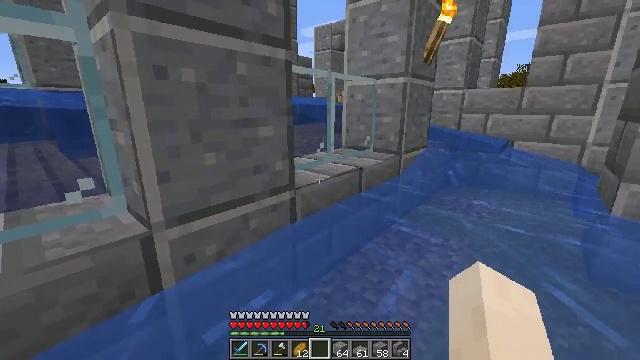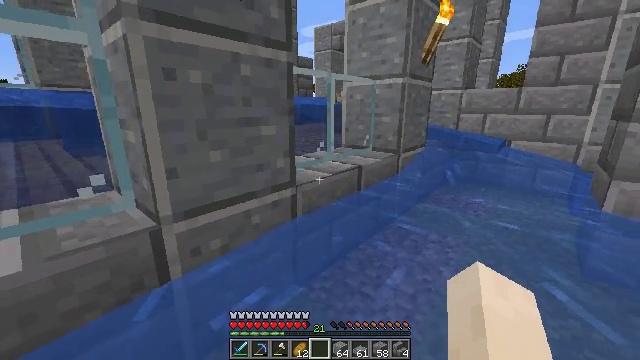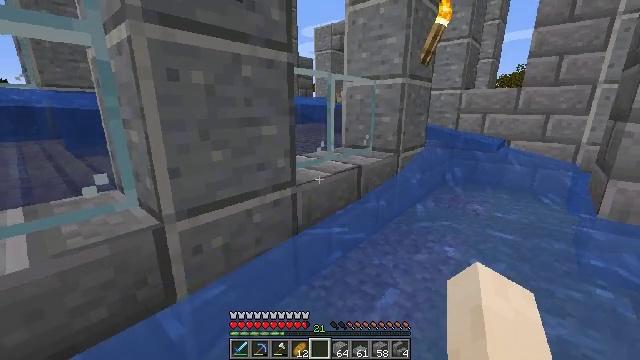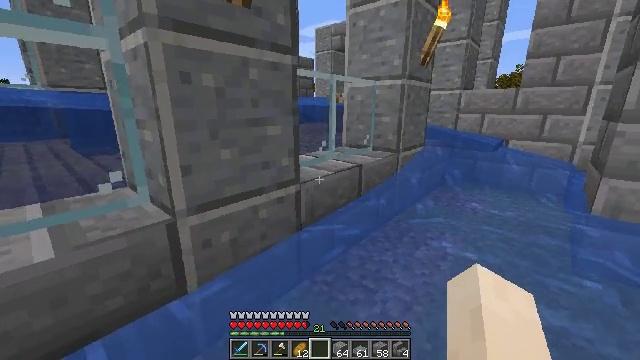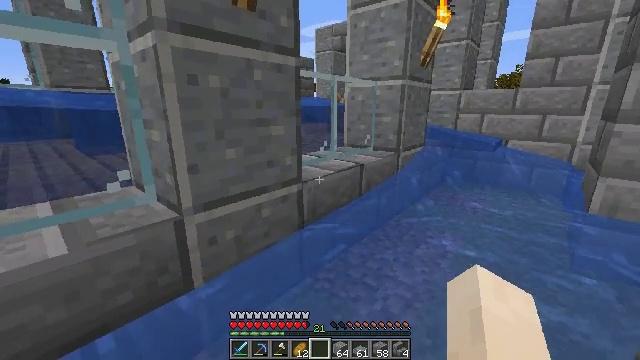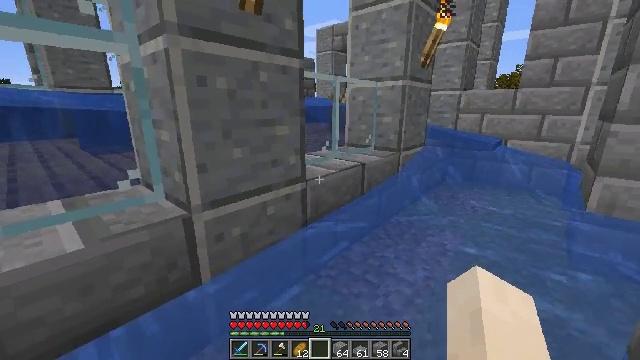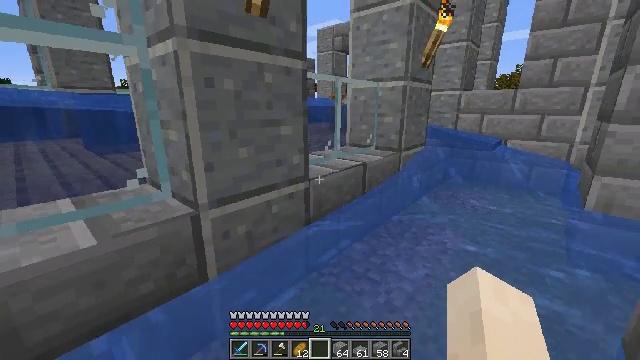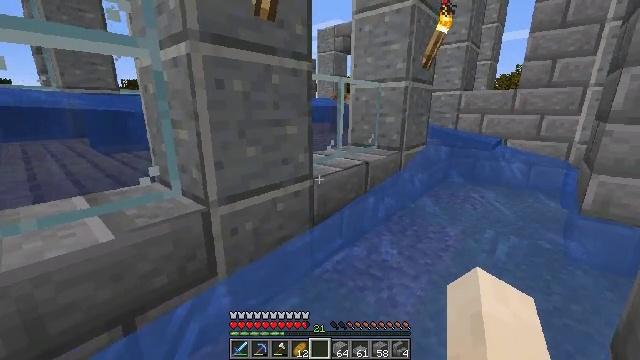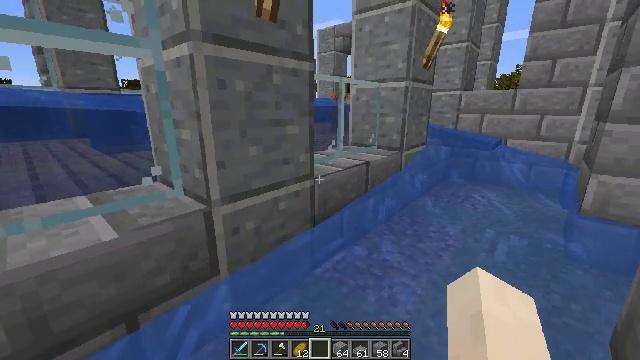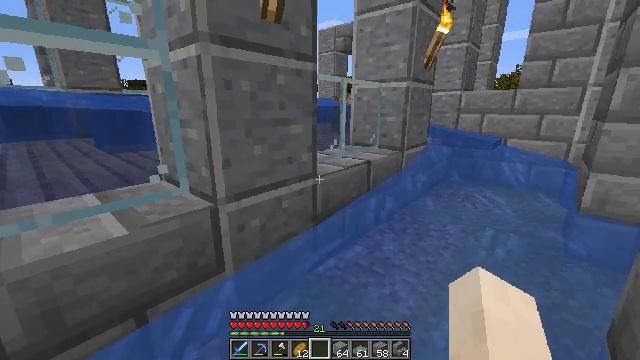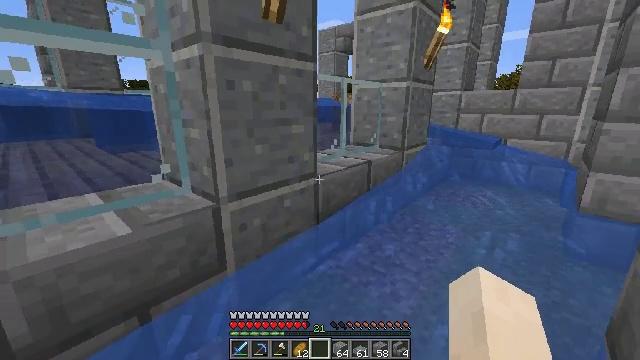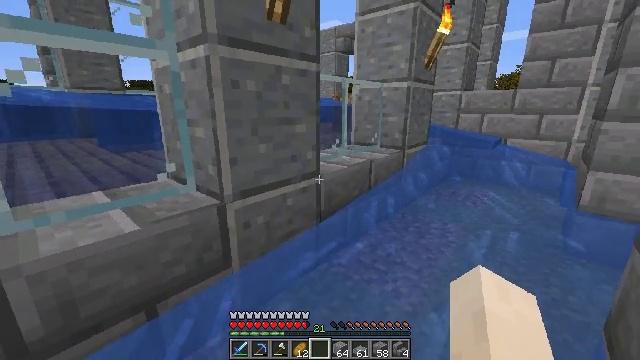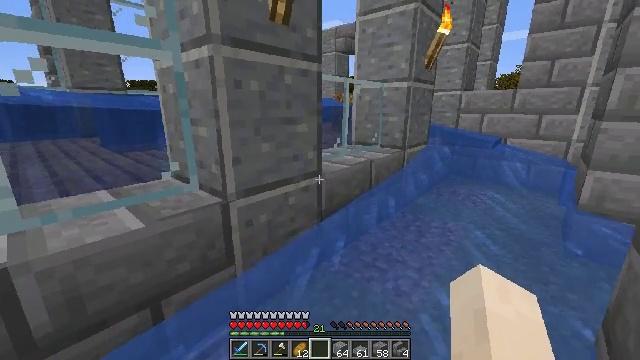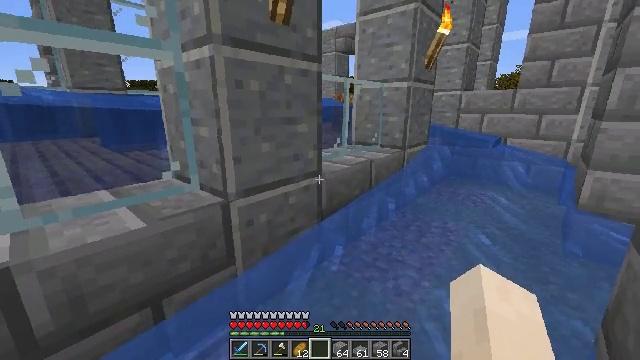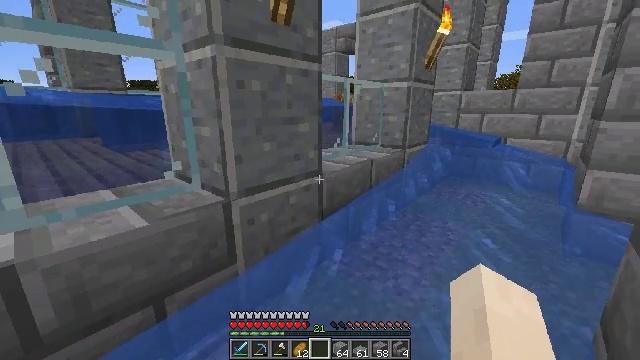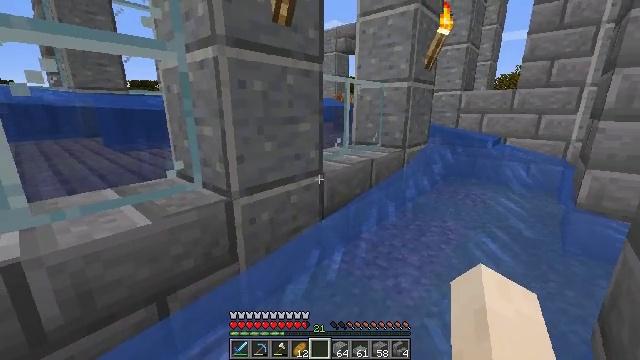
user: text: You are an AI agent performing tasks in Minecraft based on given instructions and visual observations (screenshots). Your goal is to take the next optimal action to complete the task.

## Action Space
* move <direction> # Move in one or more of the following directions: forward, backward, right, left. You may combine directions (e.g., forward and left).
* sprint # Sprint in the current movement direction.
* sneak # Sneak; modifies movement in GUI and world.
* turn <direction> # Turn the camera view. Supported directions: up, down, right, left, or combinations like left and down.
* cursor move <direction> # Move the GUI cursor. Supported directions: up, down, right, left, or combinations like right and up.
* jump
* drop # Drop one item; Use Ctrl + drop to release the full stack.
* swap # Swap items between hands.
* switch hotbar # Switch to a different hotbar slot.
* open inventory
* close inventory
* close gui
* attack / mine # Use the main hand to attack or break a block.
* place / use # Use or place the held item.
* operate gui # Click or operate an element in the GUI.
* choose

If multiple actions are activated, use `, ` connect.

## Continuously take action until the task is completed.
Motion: motion action
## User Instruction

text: Attack the stone brick stairs to gather it.
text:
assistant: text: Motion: no_op
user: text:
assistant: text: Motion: no_op
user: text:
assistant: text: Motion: no_op
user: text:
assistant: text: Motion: no_op
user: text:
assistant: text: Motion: no_op
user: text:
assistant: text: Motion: no_op
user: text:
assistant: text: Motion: no_op
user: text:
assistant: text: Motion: no_op
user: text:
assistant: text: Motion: no_op
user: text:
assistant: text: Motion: no_op
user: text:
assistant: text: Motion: no_op
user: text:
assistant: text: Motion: no_op
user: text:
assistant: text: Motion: no_op
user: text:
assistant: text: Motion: no_op
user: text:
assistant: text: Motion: no_op
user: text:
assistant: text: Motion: no_op
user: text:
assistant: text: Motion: no_op
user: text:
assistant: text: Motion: no_op
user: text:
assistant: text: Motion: no_op
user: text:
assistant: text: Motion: turn left and down
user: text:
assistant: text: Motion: turn left and down
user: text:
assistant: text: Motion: turn left and down
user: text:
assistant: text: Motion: no_op
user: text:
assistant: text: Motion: no_op
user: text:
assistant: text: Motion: move forward
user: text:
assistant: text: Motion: move forward
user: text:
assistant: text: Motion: move forward, turn left and up
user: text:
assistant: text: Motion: move forward, turn left and up
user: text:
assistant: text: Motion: move forward, turn left and up
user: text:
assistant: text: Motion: move forward, turn left and up